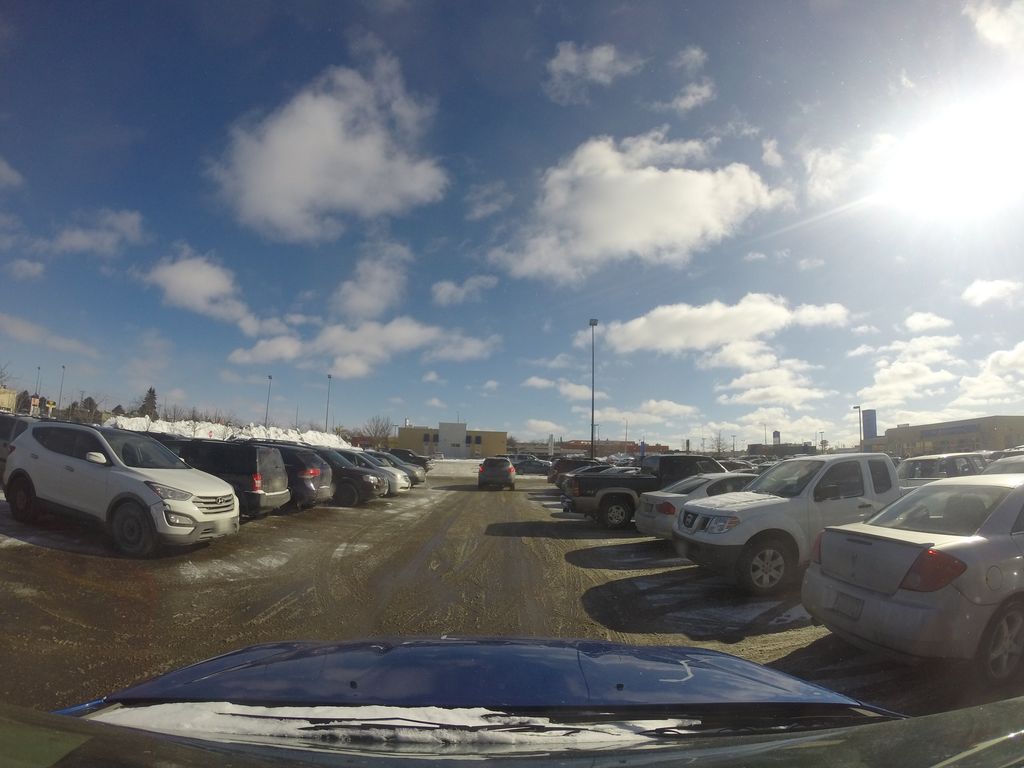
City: kitchener-waterloo